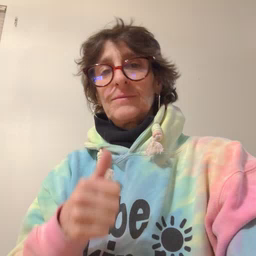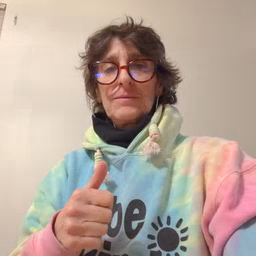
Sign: room